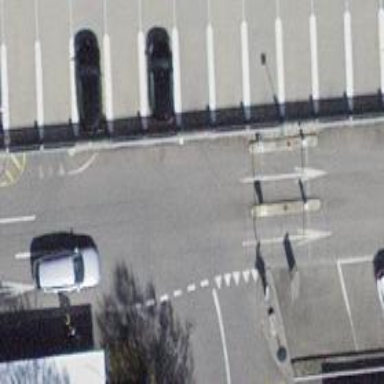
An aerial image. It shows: Parking entrance.